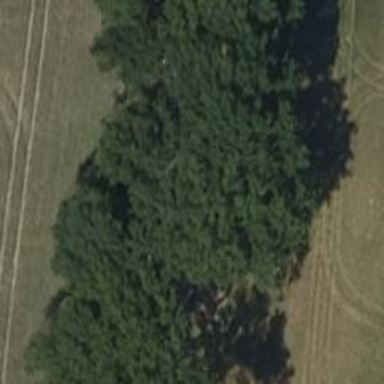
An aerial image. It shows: Row of deciduous broadleaved trees.